Field crop: maize
Growth stage: 1
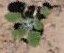
Species: chenopodium